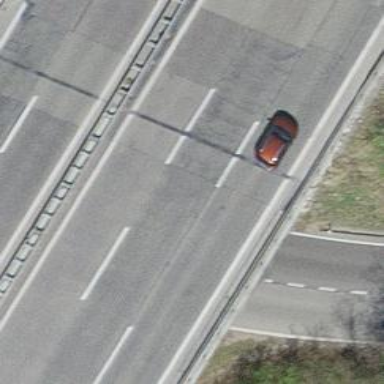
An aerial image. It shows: Motorway bridge with asphalt surface.